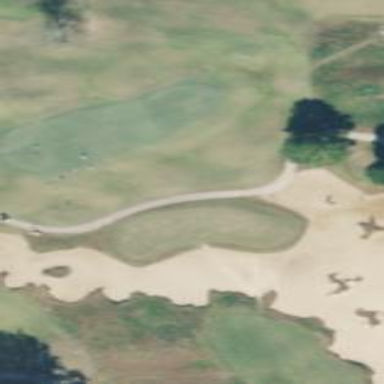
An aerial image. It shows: Sand bunker on golf course.